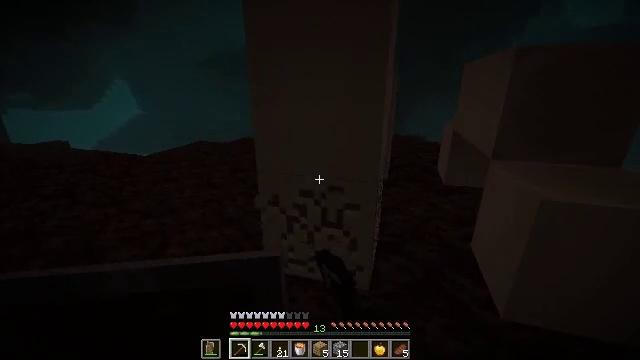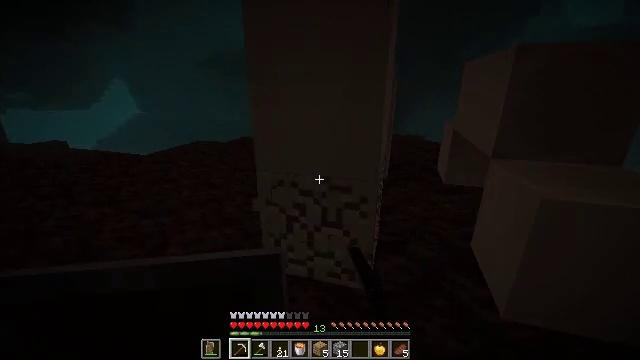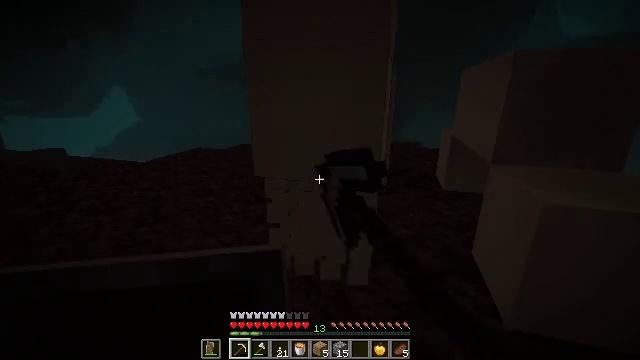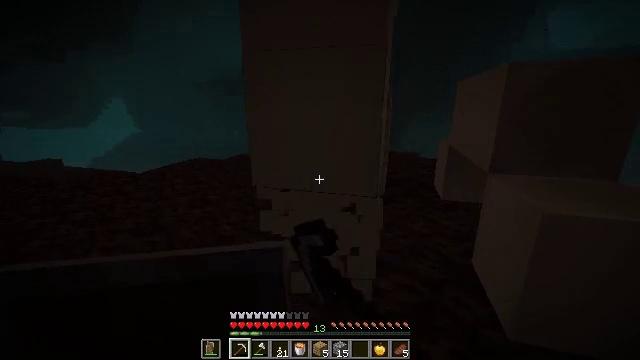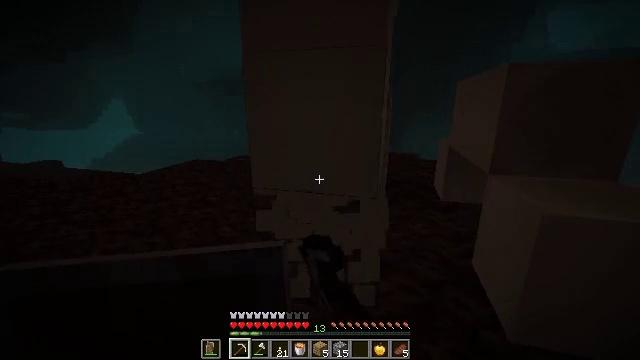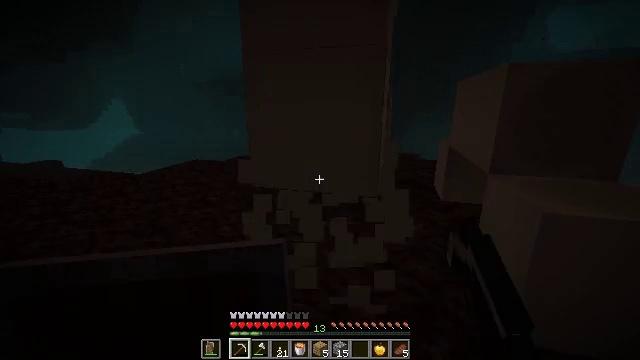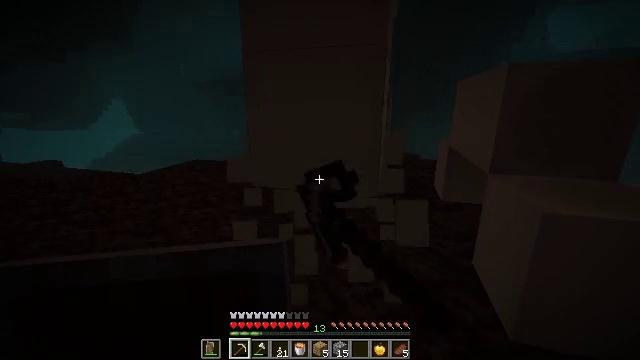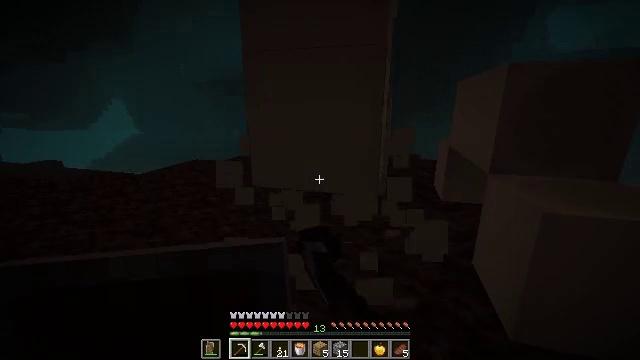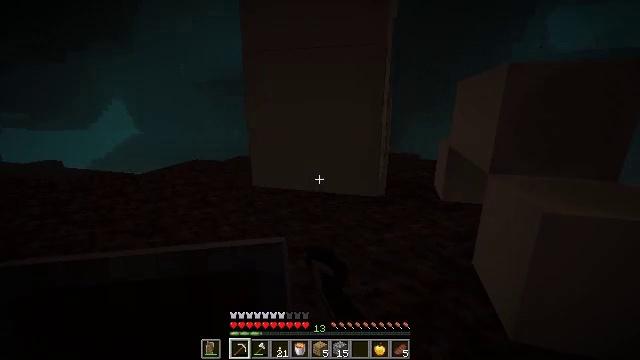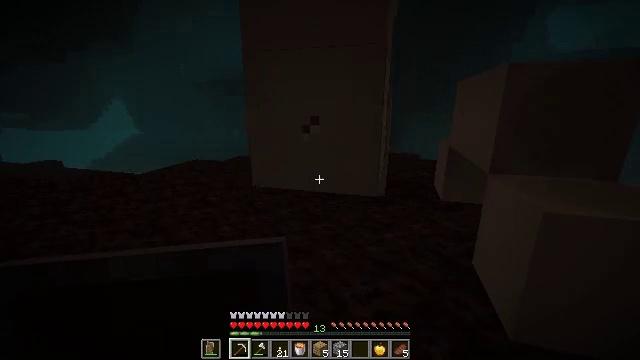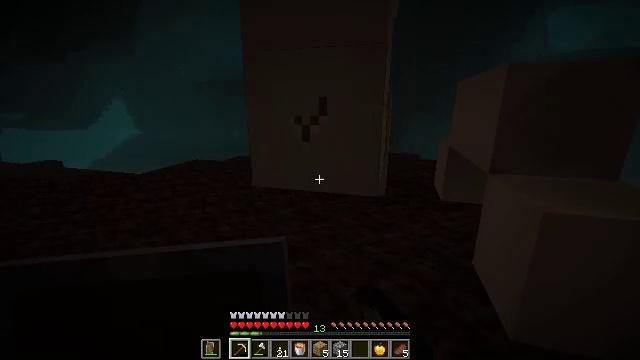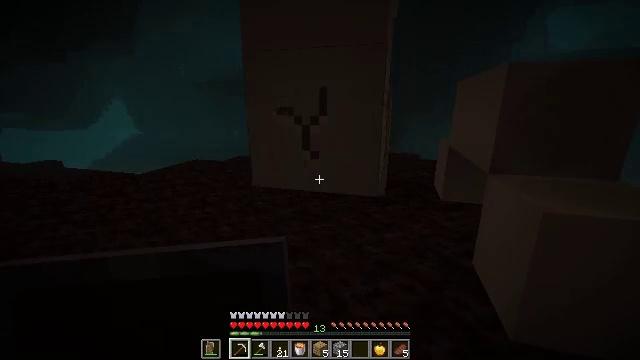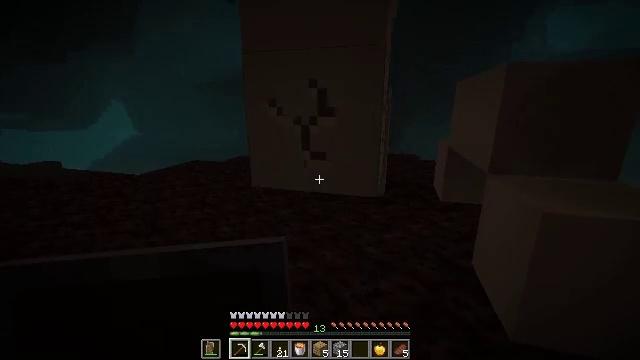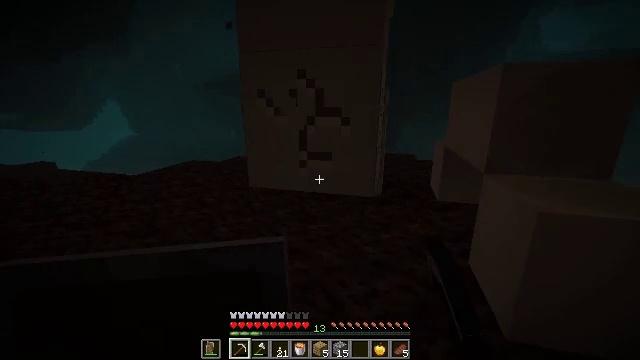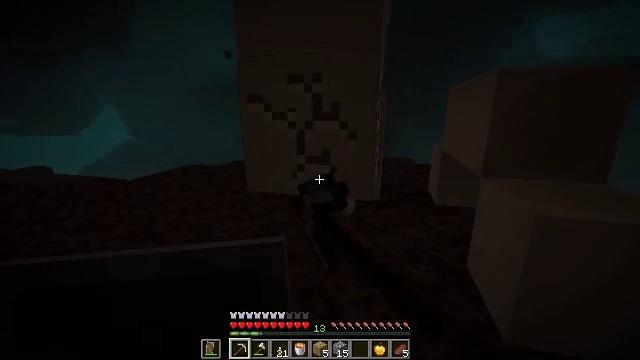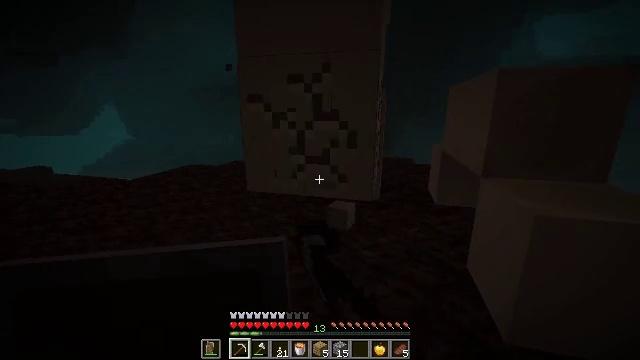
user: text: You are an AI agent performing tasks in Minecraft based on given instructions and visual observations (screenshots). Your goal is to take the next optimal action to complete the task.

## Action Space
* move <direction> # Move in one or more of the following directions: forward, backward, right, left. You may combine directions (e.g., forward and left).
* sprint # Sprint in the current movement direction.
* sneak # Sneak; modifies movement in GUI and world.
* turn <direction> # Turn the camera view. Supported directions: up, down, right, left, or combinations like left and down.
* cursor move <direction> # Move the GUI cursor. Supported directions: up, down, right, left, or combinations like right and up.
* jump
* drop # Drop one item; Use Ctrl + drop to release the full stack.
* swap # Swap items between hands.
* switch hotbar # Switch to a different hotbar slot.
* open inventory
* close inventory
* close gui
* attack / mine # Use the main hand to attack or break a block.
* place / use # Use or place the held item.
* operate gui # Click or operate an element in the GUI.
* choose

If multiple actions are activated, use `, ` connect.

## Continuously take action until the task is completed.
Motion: motion action
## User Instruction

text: Mine the bone block found in fossils.
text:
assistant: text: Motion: attack / mine
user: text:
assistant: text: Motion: turn up, attack / mine
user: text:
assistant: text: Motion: turn up, attack / mine
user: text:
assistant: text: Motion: attack / mine
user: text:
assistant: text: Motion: attack / mine
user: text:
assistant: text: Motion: attack / mine
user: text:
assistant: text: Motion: attack / mine
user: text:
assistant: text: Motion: attack / mine
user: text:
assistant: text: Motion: attack / mine
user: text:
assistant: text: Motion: attack / mine
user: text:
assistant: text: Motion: attack / mine
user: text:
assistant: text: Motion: attack / mine
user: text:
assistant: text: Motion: attack / mine
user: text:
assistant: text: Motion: attack / mine
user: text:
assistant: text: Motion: attack / mine
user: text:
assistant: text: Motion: attack / mine
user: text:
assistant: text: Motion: attack / mine
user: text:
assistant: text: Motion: turn left and down, attack / mine
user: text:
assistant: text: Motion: move forward, turn left and down, attack / mine
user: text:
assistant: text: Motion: move forward, turn left, attack / mine
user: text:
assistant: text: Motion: move forward, turn up, attack / mine
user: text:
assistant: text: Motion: move forward, turn up, attack / mine
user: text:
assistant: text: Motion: move forward, turn up, attack / mine
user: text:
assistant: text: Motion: move forward, turn up, attack / mine
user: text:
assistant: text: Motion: move forward, turn right and up, attack / mine
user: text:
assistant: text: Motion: turn up, attack / mine
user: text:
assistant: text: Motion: attack / mine
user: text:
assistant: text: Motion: attack / mine
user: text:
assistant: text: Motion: attack / mine
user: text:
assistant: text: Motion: attack / mine